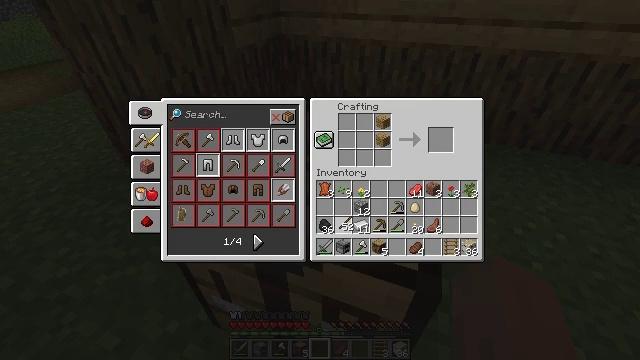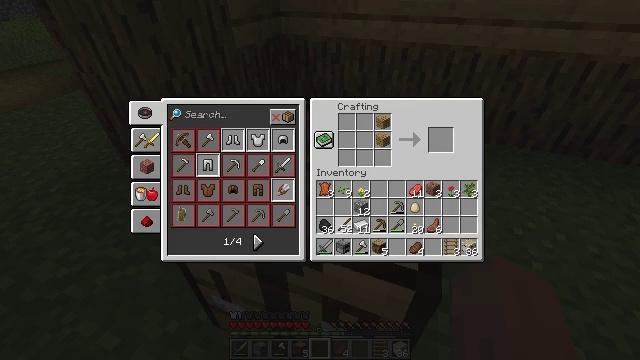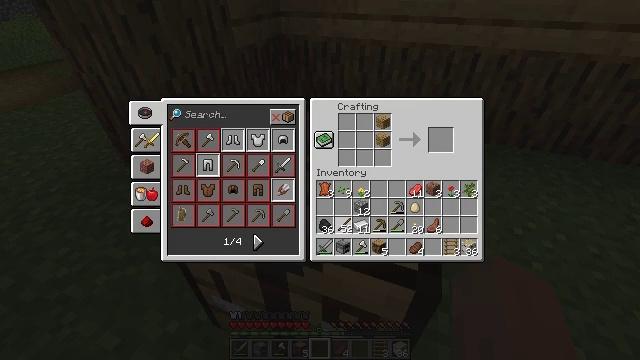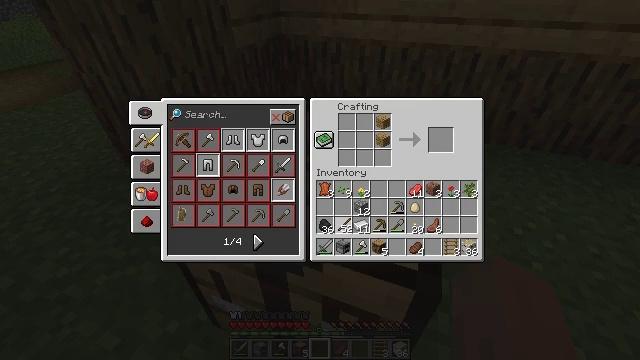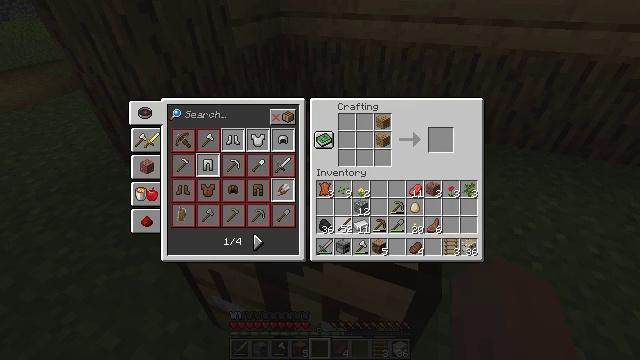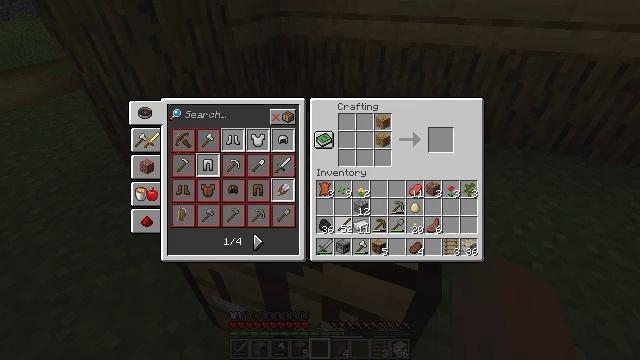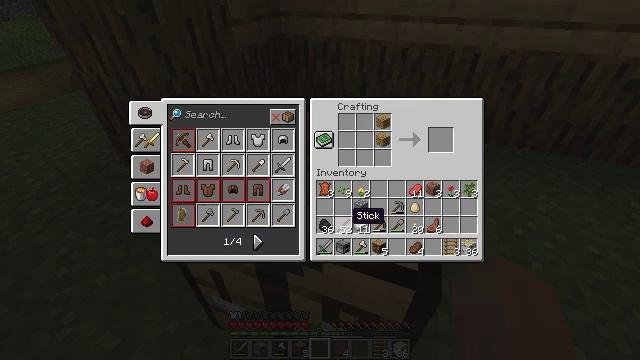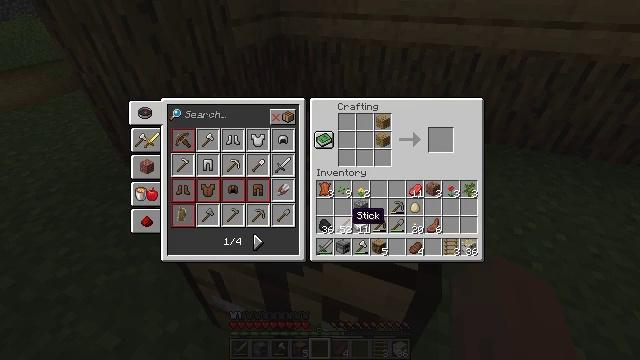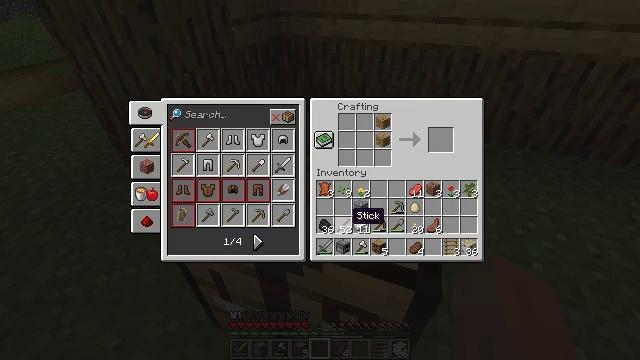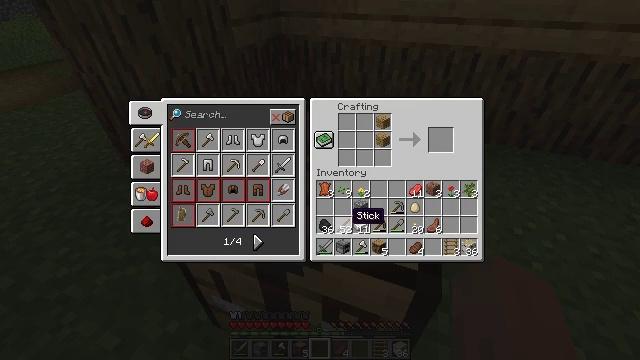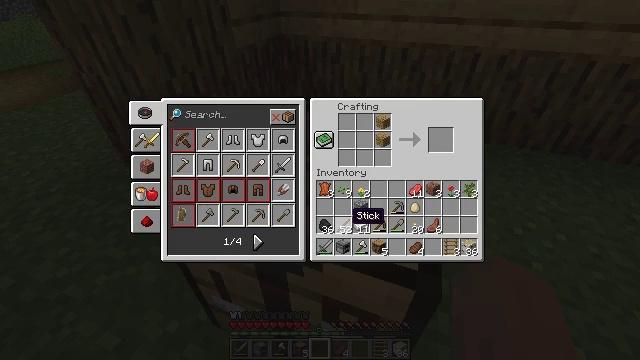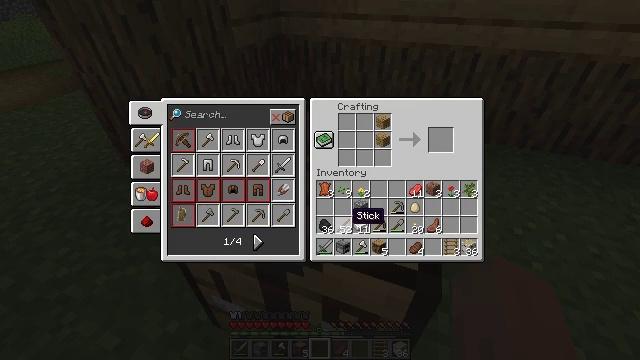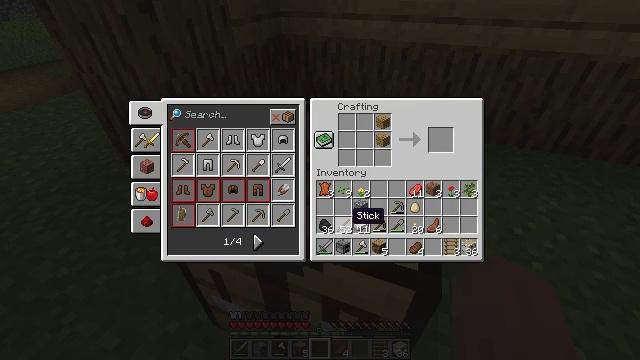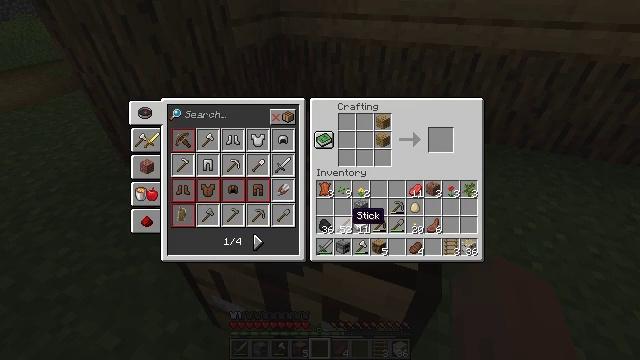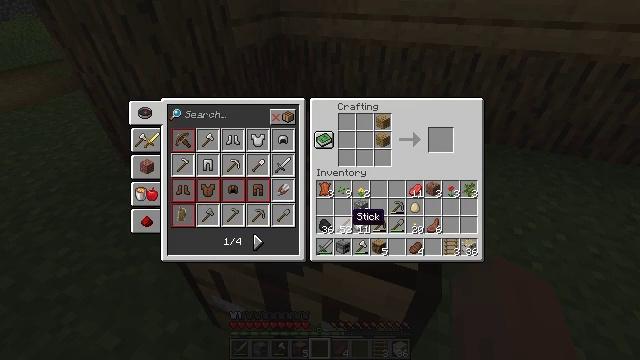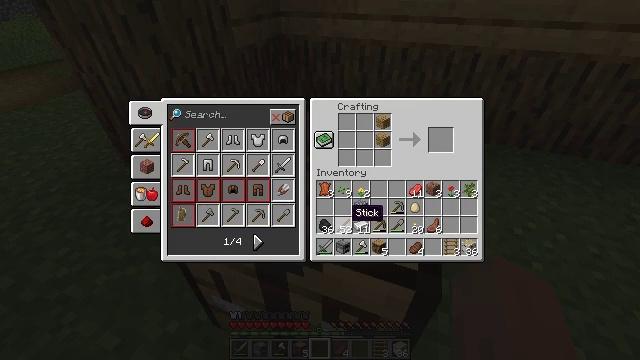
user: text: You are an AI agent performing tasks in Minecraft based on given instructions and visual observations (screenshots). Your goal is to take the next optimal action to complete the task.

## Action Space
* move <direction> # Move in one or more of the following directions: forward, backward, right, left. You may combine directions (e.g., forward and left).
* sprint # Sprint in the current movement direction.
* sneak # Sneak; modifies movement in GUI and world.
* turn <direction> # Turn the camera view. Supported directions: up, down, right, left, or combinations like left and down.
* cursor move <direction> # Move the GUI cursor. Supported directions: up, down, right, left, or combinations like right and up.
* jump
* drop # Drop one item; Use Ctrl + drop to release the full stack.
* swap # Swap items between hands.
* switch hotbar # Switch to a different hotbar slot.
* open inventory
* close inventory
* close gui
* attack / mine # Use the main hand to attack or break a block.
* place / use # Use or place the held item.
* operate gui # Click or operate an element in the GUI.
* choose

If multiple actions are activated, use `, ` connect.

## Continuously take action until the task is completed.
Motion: motion action
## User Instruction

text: Prepare sticks to craft a ladder on the crafting table.
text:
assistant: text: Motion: no_op
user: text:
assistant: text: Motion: no_op
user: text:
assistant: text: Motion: operate gui
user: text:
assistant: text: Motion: operate gui
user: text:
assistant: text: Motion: operate gui
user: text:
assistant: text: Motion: no_op
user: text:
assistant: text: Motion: no_op
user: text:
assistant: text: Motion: no_op
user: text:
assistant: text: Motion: no_op
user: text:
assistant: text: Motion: no_op
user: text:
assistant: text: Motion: no_op
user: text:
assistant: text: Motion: no_op
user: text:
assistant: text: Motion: no_op
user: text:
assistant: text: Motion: no_op
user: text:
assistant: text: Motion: no_op
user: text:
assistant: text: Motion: cursor move up
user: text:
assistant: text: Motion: cursor move up
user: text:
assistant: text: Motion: cursor move up
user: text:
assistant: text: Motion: cursor move right and up
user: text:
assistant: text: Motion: no_op
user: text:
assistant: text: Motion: cursor move up
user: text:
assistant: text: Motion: no_op
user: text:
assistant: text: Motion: no_op
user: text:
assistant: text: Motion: no_op
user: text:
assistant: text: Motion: no_op
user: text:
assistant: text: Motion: no_op
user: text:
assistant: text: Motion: no_op
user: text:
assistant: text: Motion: no_op
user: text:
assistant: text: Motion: no_op
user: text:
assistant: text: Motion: no_op